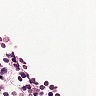
Metastatic tissue present: no